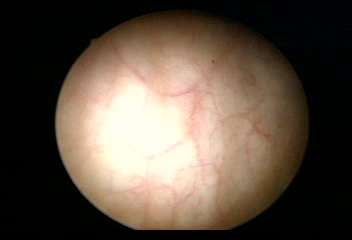
Modality: WLC
Class: Normal mucosa
Bladder cancer association: No